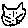
Label: cat